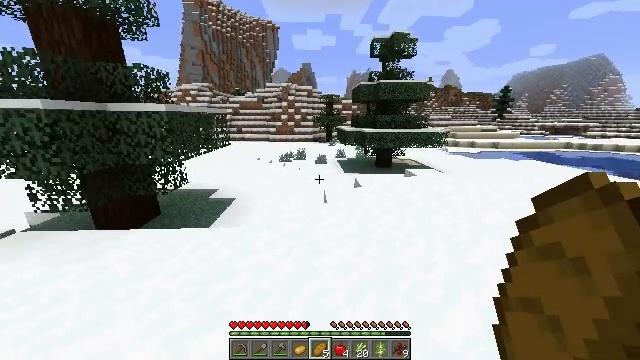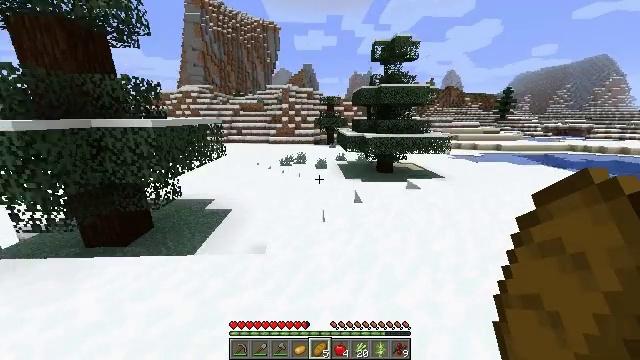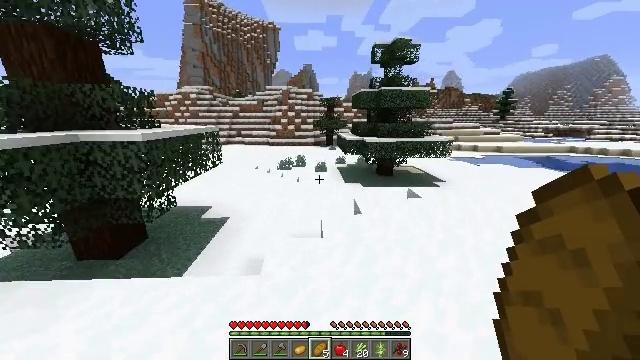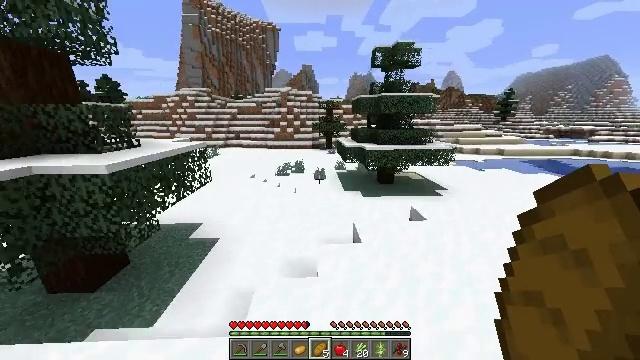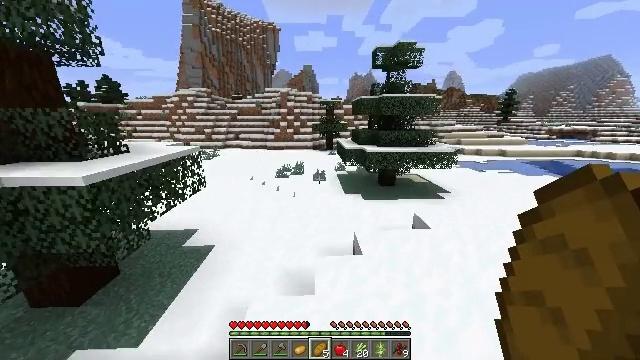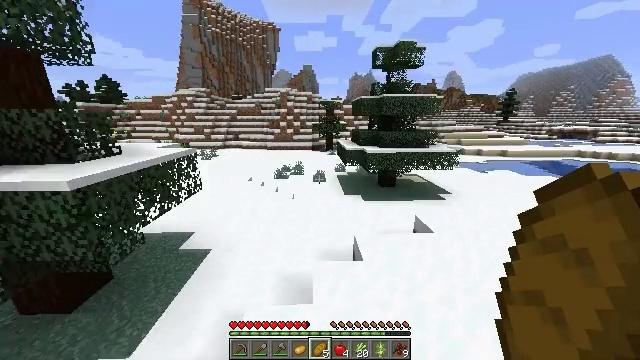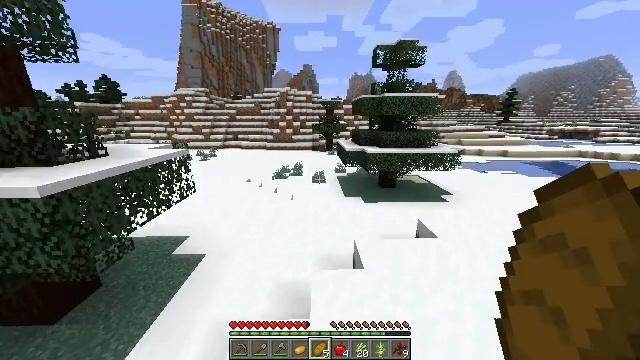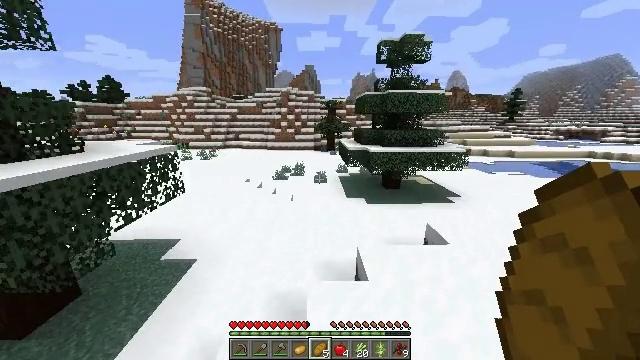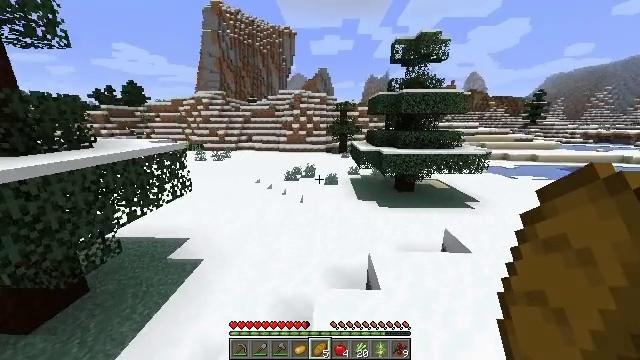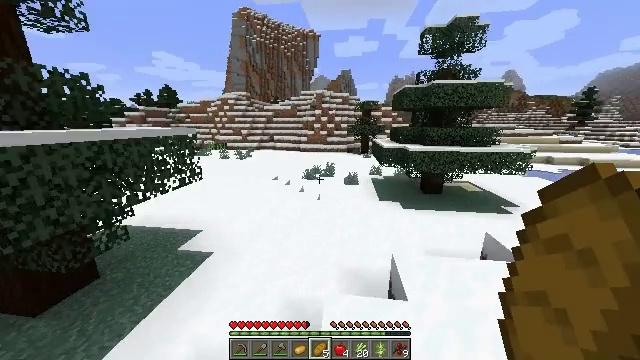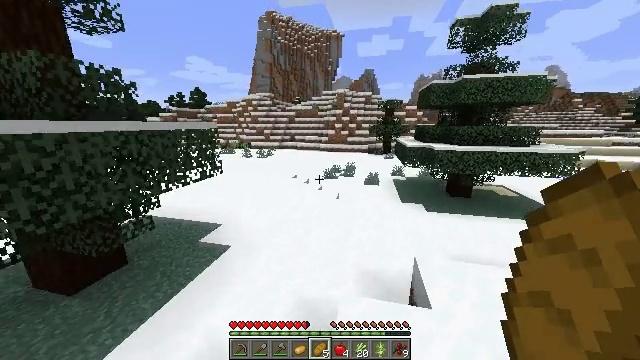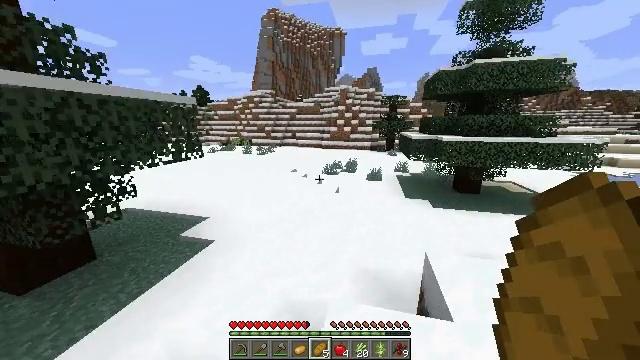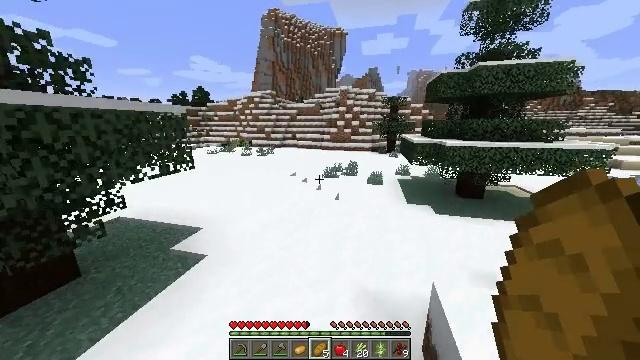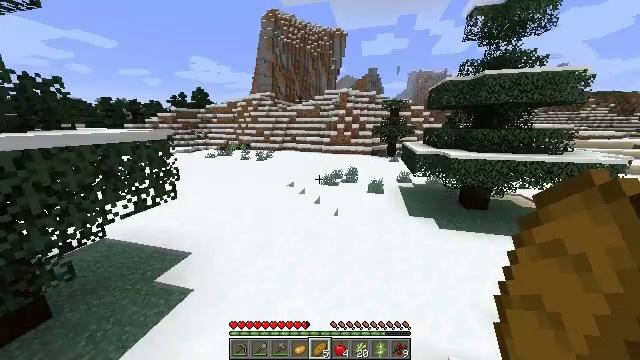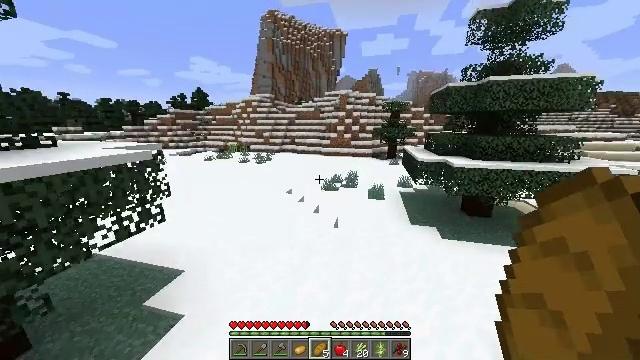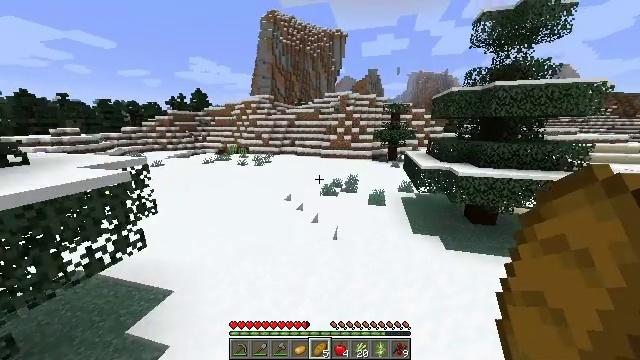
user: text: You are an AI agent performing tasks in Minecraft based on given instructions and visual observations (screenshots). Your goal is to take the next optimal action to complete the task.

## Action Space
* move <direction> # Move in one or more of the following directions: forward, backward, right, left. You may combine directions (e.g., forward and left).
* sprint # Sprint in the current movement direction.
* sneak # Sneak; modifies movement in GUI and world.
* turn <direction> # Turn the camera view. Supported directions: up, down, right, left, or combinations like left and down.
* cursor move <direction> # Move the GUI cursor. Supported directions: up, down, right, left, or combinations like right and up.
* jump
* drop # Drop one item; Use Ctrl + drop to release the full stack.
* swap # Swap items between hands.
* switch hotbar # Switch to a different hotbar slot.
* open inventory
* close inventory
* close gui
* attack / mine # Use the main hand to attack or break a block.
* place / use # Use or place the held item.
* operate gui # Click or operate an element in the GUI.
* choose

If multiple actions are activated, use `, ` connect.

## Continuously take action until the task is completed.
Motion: motion action
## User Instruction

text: Mine the ice block.
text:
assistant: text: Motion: move forward, sprint, jump
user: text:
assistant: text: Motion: move forward, sprint, jump
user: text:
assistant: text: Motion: move forward, sprint, jump
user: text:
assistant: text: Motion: move forward, sprint, jump
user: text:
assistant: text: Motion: move forward, sprint, jump
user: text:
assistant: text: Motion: move forward, sprint, jump
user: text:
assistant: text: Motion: move forward, sprint, jump
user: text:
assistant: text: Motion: move forward, sprint, turn left, jump
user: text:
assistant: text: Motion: move forward, sprint, turn left, jump
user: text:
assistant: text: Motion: move forward, sprint, turn left, jump
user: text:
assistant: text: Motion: move forward, sprint, jump
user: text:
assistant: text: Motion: move forward, sprint, jump
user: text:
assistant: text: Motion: move forward, sprint, jump
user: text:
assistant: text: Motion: move forward, sprint, jump
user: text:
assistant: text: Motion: move forward, sprint, jump
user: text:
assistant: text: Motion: move forward, sprint, jump
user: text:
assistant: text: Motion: move forward, sprint, jump
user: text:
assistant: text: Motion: move forward, sprint, jump
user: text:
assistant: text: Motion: move forward, sprint, jump
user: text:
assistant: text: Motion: move forward, sprint, jump
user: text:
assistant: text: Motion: move forward, sprint, jump
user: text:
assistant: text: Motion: move forward, sprint
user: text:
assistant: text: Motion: move forward, sprint
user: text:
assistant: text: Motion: move forward, sprint
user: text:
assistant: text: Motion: move forward, sprint
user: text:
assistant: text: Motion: move forward, sprint
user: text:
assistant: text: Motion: move forward, sprint, jump
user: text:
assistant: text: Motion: move forward, sprint, turn right, jump
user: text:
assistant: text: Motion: move forward, sprint, turn right, jump
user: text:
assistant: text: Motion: move forward, sprint, turn right, jump